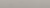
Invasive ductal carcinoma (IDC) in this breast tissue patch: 0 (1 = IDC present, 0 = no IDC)